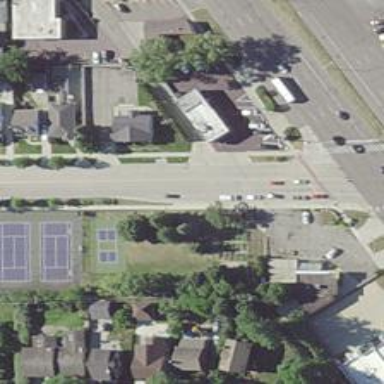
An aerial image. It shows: Alleyway designated as service road.